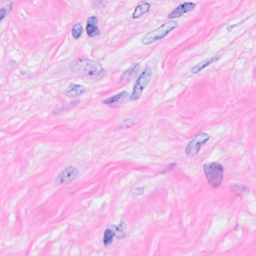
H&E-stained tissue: Breast